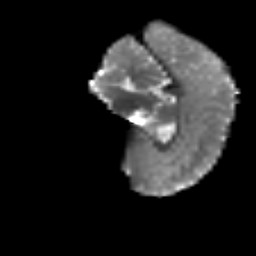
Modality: T2w
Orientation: sagittal
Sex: female
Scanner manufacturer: siemens
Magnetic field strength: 3 T
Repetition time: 5 s
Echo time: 0.071 s